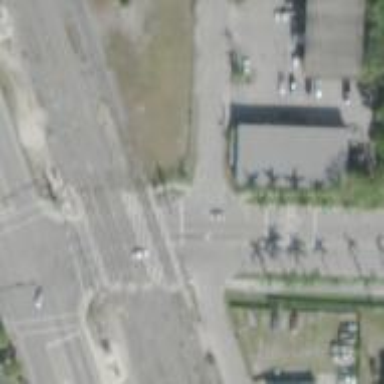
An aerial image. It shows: Railway siding for service.